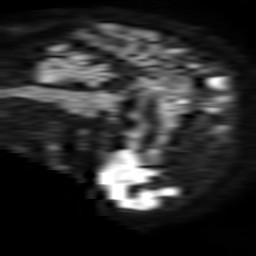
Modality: TRACE
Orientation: sagittal
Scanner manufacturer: philips
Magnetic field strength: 1.5 T
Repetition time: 3.4 s
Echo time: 0.06922 s